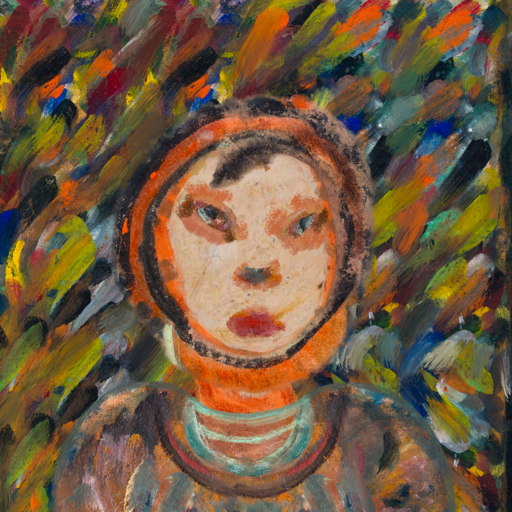
Background: An_Impression, Head And Neck Front: Rupkatha, Face Front: Boggyland, Bust: Boggyland, Hair Front: Childish, Head Accessory: Blank, Second Necklace: Blank, Necklace: Blank, Baby: Blank